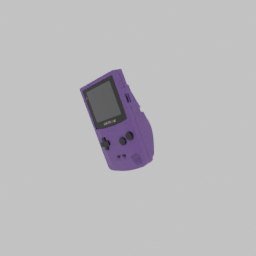
Label: electronics